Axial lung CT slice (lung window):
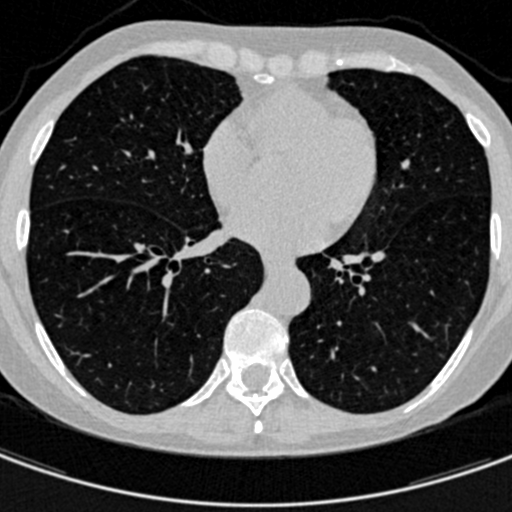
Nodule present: no